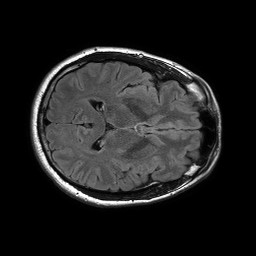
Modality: FLAIR
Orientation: axial
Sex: male
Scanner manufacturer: philips
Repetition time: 11 s
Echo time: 0.125 s